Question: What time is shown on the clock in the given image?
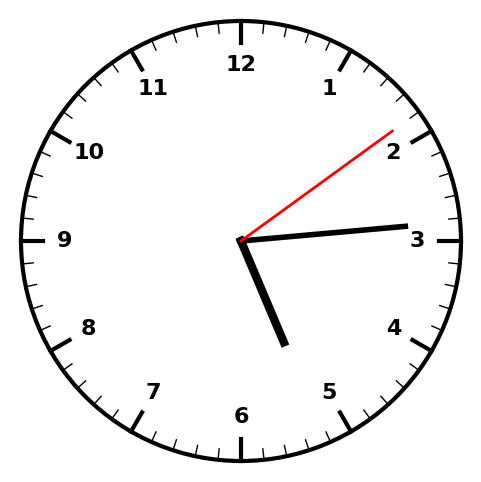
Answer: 05:14:09